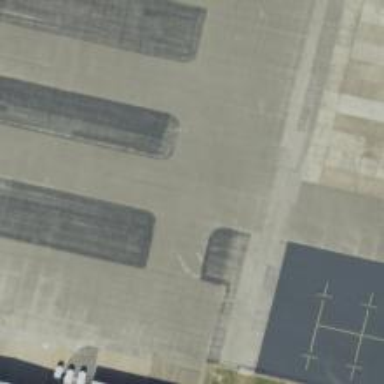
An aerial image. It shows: Image of taxiway at airport.